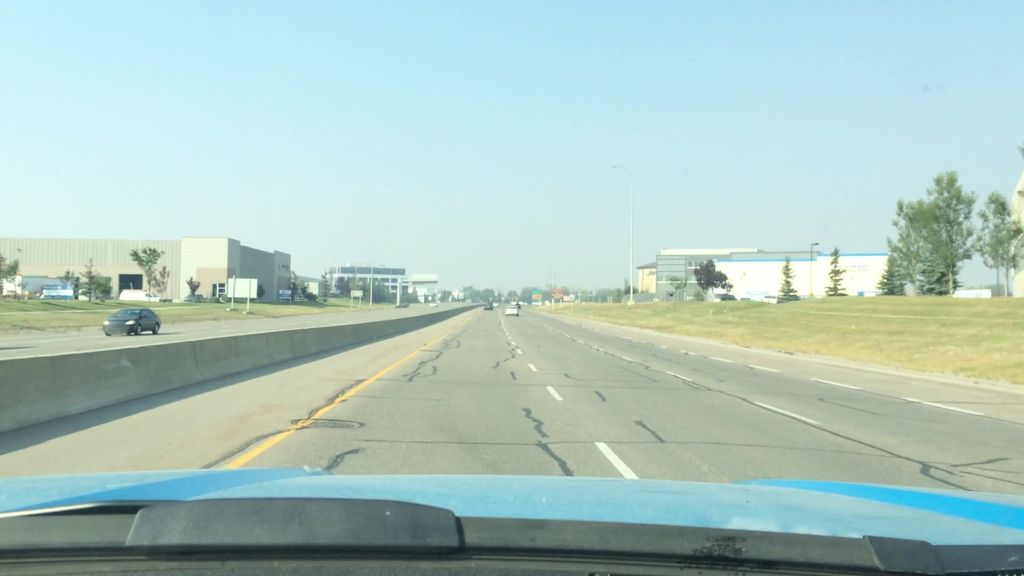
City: calgary